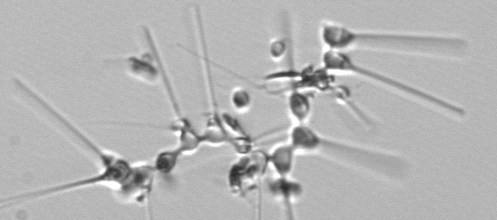
Label: Asterionellopsis_glacialis